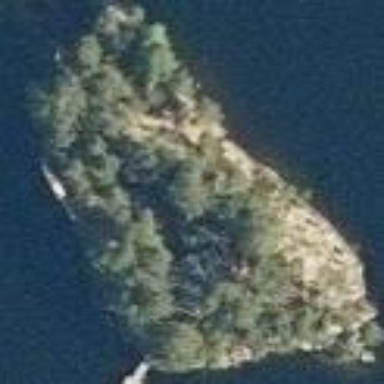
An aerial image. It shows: Image showing island.